Aerial crown-view tile of a tropical tree (Barro Colorado Island, Panama), acquired 20250217:
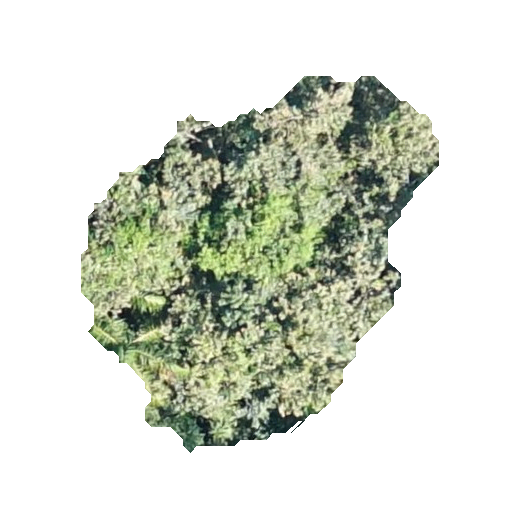
Species: Luehea seemannii
GBIF accepted scientific name: Luehea seemannii
Crown area: 129.617 m²